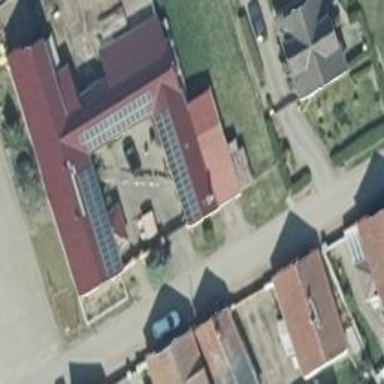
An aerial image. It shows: Gabled building with red roof made of roof tiles.